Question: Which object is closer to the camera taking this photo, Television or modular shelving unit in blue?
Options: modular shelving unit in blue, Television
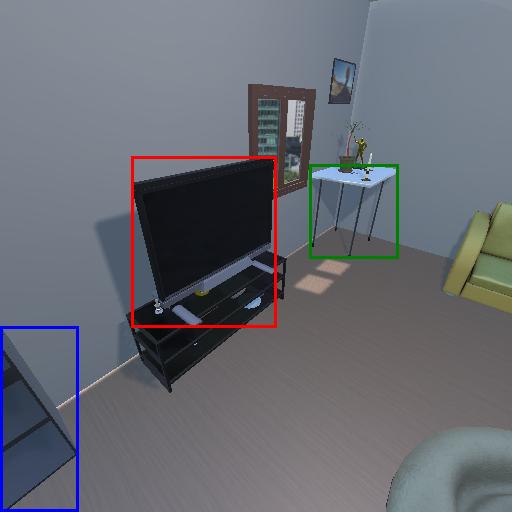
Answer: modular shelving unit in blue